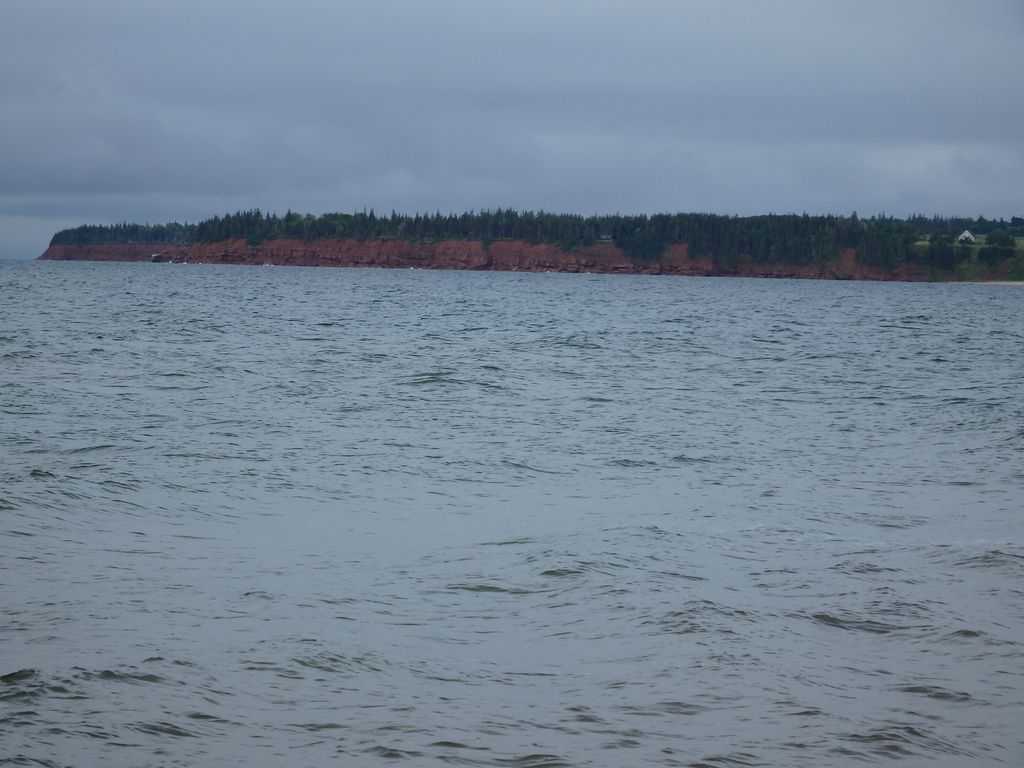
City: charlottetown